Question: I want to have both 'month' and 'day' in the x-axis of the time series plot when using 'facet' for years in 'ggplot2'. My MWE is below:
'''
set.seed(12345)
Date <- seq(as.Date("2010/1/1"), as.Date("2014/1/1"), "week")
Y <- rnorm(n=length(Date), mean=100, sd=1)
df <- data.frame(Date, Y)
df$Year <- format(df$Date, "%Y")
df$Month <- format(df$Date, "%b")
df$Day <- format(df$Date, "%d")
df$MonthDay <- format(df$Date, "%d-%b")
p <- ggplot(data=df, mapping=aes(x=MonthDay, y=Y, shape=Year, color=Year)) + geom_point() +geom_line(aes(group = 1))
p <- p + facet_grid(facets = Year ~ ., margins = FALSE) + theme_bw()
print(p)
'''

I tried to control the x-axis labels with the following command
'''
p + scale_y_continuous() + scale_x_date(labels = date_format("%d-%b"))
'''
But it throws the following error message.
'''
Error: Invalid input: date_trans works with objects of class Date only
'''
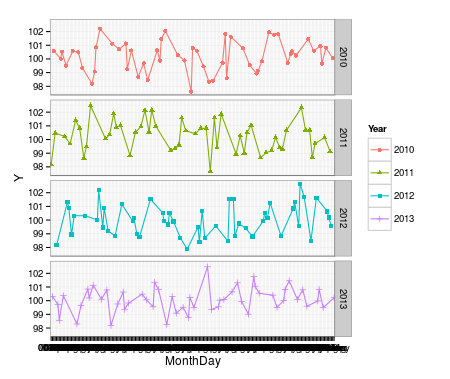
Answer: You are very close. You want the x-axis to be a measure of where in the year you are, but you have it as a character vector and so are getting every single point labelled. If you instead make a continuous variable represent this, you could have better results. One continuous variable would be the day of the year.
'''
df$DayOfYear <- as.numeric(format(df$Date, "%j"))
ggplot(data = df,
mapping = aes(x = DayOfYear, y = Y, shape = Year, colour = Year)) +
geom_point() +
geom_line() +
facet_grid(facets = Year ~ .) +
theme_bw()
'''

The axis could be formatted more date-like with an appropriate label function, but the breaks are still not being found in a very date-aware way. (And on top of that, there is an 'NA' problem as well.)
'''
ggplot(data = df,
mapping = aes(x = DayOfYear, y = Y, shape = Year, colour = Year)) +
geom_point() +
geom_line() +
facet_grid(facets = Year ~ .) +
scale_x_continuous(labels = function(x) format(as.Date(as.character(x), "%j"), "%d-%b")) +
theme_bw()
'''

To get the goodness of nice date breaks, a different variable can be used. One that has the same day-of-the-year as the original data, but just one year. In this case, 2000 since it was a leap year. The problems with this have mostly to do with leap days, but if you don't care about that (March 1st of a non-leap year would align with February 29th of a leap year, etc.) you can use:
'''
df$CommonDate <- as.Date(paste0("2000-",format(df$Date, "%j")), "%Y-%j")
ggplot(data = df,
mapping = aes(x = CommonDate, y = Y, shape = Year, colour = Year)) +
geom_point() +
geom_line() +
facet_grid(facets = Year ~ .) +
scale_x_date(labels = function(x) format(x, "%d-%b")) +
theme_bw()
'''